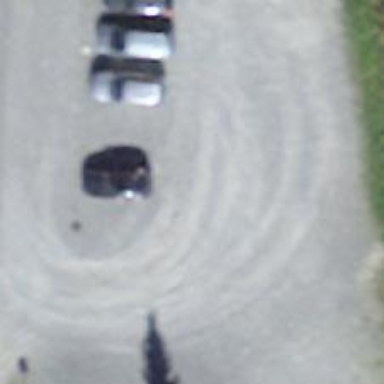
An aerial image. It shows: Parking area with surface.